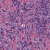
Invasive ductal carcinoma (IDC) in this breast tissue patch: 1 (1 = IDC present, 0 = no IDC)